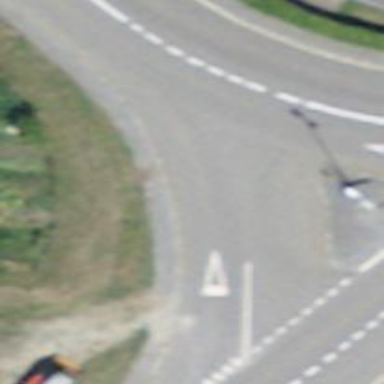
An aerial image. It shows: Zebra crossing on the road.